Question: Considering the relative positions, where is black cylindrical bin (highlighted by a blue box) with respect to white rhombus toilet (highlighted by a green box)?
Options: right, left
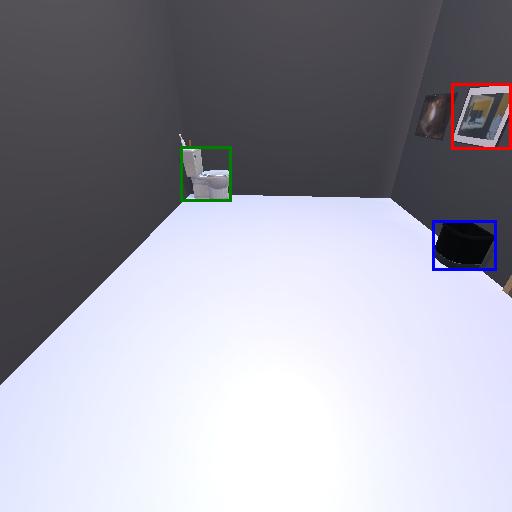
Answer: right